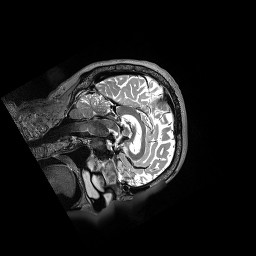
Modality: T2w
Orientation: sagittal
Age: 81
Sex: female